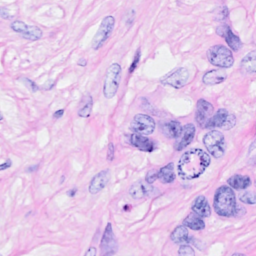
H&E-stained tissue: Breast